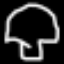
Label: mushroom